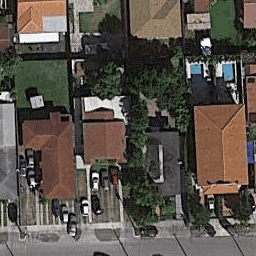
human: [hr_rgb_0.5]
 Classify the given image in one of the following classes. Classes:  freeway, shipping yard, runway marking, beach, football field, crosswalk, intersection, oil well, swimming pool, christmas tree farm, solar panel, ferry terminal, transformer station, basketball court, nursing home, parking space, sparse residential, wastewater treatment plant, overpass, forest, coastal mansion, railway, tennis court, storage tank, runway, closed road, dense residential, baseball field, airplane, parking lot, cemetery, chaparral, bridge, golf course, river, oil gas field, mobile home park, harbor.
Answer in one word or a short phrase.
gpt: dense residential